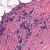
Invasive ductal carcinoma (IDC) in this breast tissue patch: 0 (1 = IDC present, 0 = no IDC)